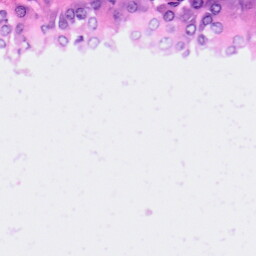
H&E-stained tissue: Pancreatic